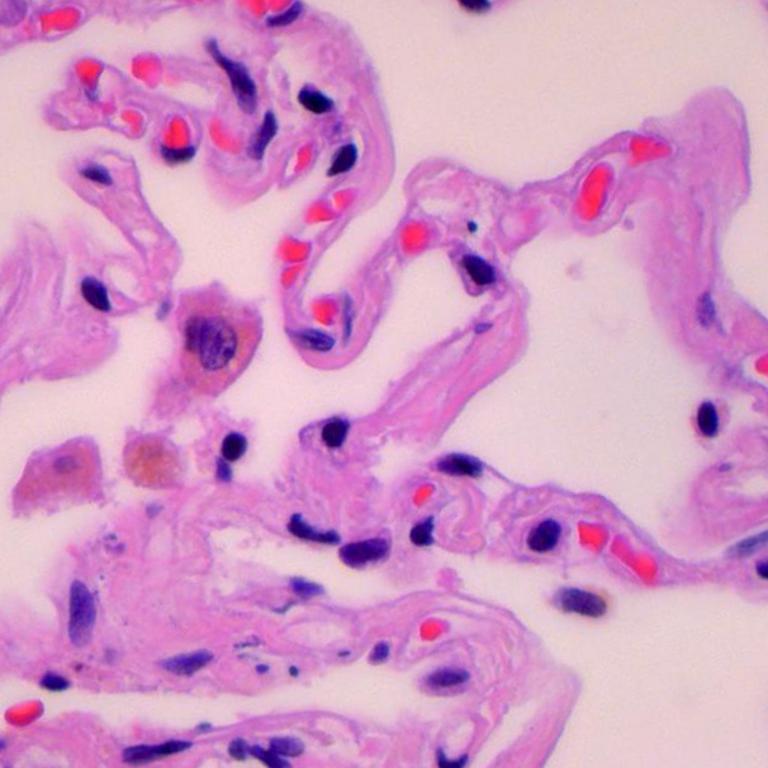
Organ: lung
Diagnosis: benign